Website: crate-barrel
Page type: account-selection
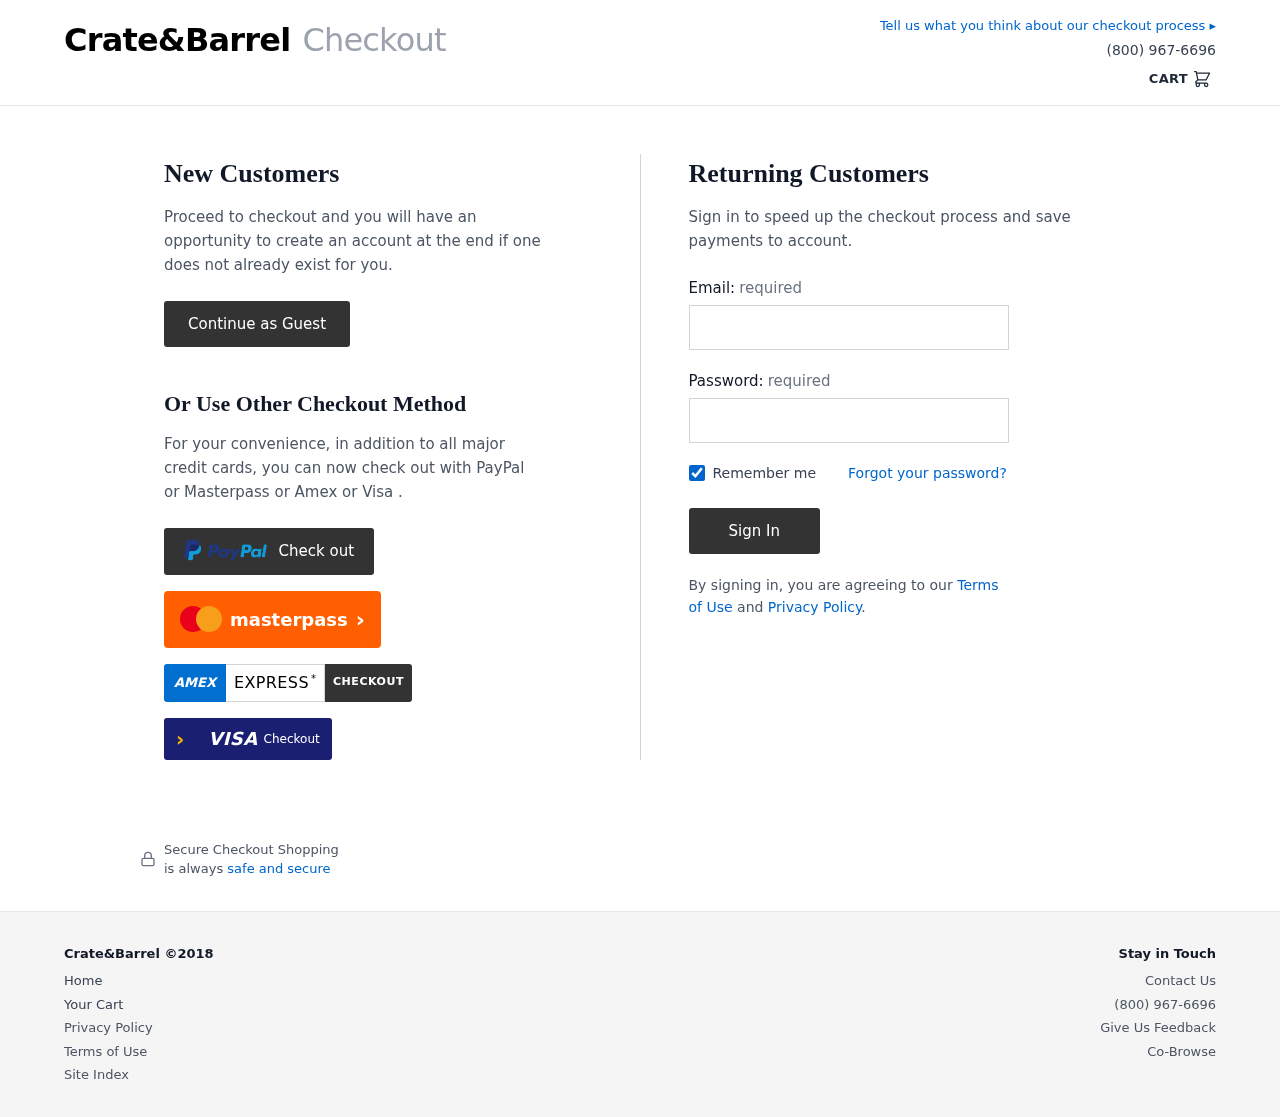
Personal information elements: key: PII_LOGIN_USERNAME
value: anneware71